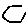
Label: hexagon